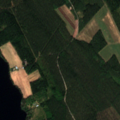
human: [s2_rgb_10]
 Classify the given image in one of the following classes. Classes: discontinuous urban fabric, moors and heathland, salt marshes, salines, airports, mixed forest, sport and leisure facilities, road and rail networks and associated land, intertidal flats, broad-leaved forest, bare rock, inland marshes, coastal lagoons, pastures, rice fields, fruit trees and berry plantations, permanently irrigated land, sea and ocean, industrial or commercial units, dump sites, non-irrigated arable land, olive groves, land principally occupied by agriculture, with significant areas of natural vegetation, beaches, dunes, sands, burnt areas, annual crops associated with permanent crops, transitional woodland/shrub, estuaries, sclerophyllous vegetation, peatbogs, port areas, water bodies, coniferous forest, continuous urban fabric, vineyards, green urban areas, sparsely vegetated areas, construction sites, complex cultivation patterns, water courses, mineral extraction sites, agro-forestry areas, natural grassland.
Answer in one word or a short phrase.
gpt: non-irrigated arable land, coniferous forest, mixed forest, transitional woodland/shrub, water bodies